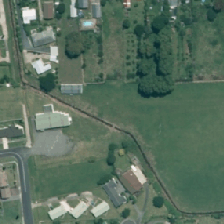
Land cover: high_producing_grassland